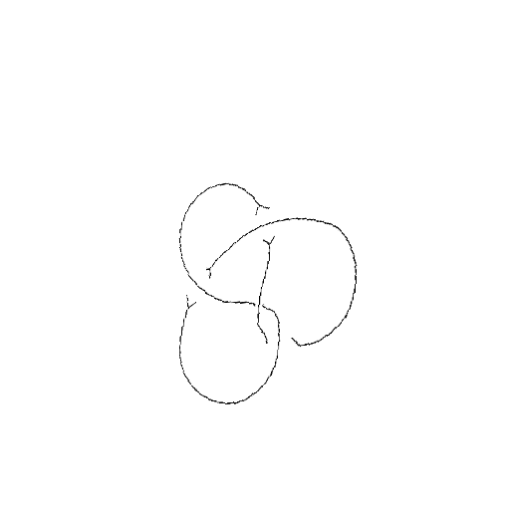
Crossing number: 4